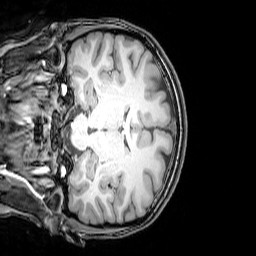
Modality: T1w
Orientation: coronal
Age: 23
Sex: female
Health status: healthy
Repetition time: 0.081 s
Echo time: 0.037 s